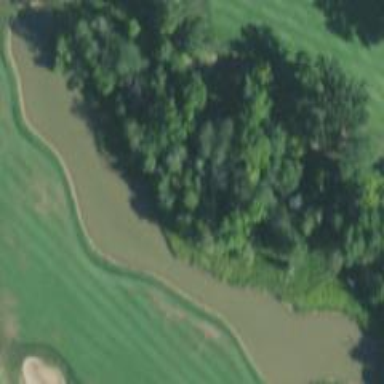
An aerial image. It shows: Water hazard on golf course.